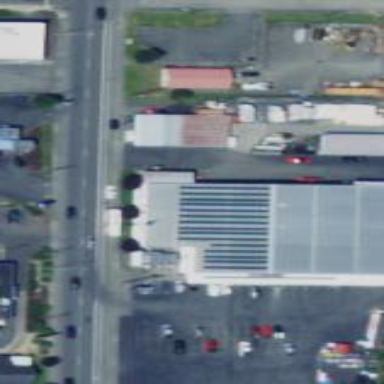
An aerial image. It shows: Retail building housing hardware shop.